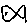
Label: fish